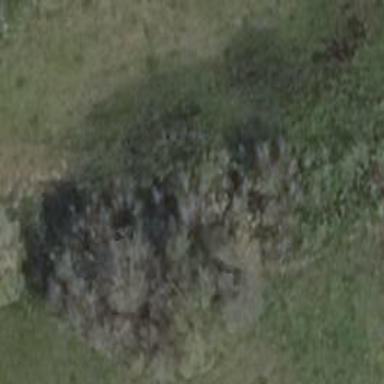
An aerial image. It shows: Deciduous tree with broadleaved leaves.